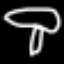
Label: mushroom